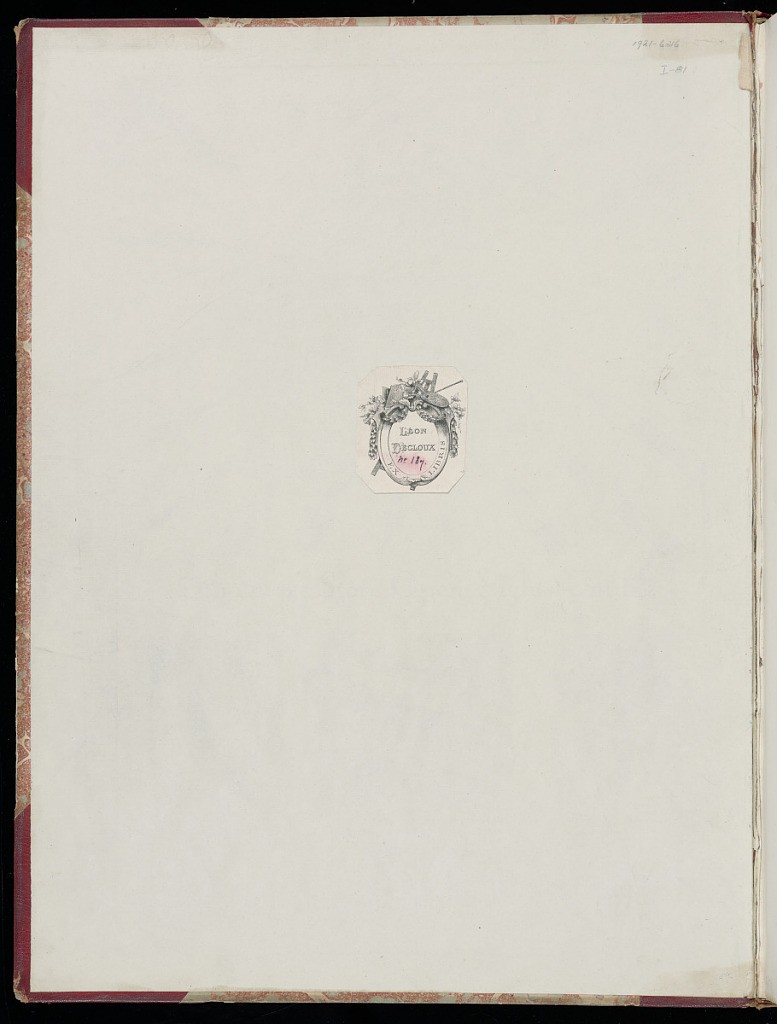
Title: Album of Prints: Oeuvre of Gilles-Marie Oppenord, engraved by Gabriel Huquier
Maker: Gilles-Marie Oppenord, French, 1672–1742
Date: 1749-1761
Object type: Book
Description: Album containing the plates of the Oeuvre of Gilles-Marie Oppenord, engraved and published by Gabriel Huquier, and colloquially known as the "Grand," "Moyen," and "Petit Oppenord."